Field crop: tomato
Growth stage: 1
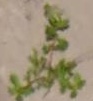
Species: portulaca